Question: I am trying to create a circular cutout in React Native, something similar to the image below where the .

I can successfully duplicate this design using absolute positioning and fixed background colours but am unsure of how I would go about making the cutout around the image at the top transparent?
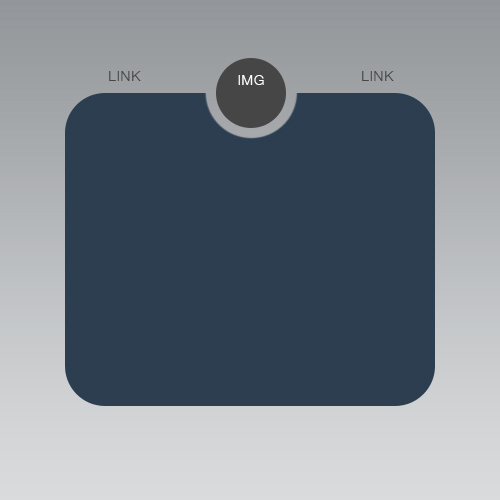
Answer: I actually found a method of doing this using only styling, the trick was to use the inside of a curved border to create the circular cutout.
<URL>
<URL>
'''
<View style={styles.container}>
<View style={{ flexDirection: 'row', justifyContent: 'space-between' }}>
<View
style={{
height: 20,
width: 80,
borderTopLeftRadius: 30,
backgroundColor: 'black',
}}
/>
<View style={{ width: 40 }} />
<View
style={{
position: 'absolute',
bottom: -10,
left: 70,
width: 30,
height: 30,
borderBottomWidth: 10,
borderLeftWidth: 10,
borderColor: 'black',
borderBottomLeftRadius: 45,
}}
/>
<View
style={{
position: 'absolute',
right: 85,
top: -15,
borderRadius: 100,
height: 30,
width: 30,
backgroundColor: 'blue',
}}
/>
<View
style={{
position: 'absolute',
bottom: -10,
right: 70,
width: 30,
height: 30,
borderBottomWidth: 10,
borderRightWidth: 10,
borderColor: 'black',
borderBottomRightRadius: 45,
}}
/>
<View
style={{
height: 20,
width: 80,
borderTopRightRadius: 30,
backgroundColor: 'black',
}}
/>
</View>
<View
style={{
height: 180,
width: 200,
borderBottomLeftRadius: 30,
borderBottomRightRadius: 30,
backgroundColor: 'black',
}}
/>
</View>
'''